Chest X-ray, PA view. Patient: 29 years old, sex M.
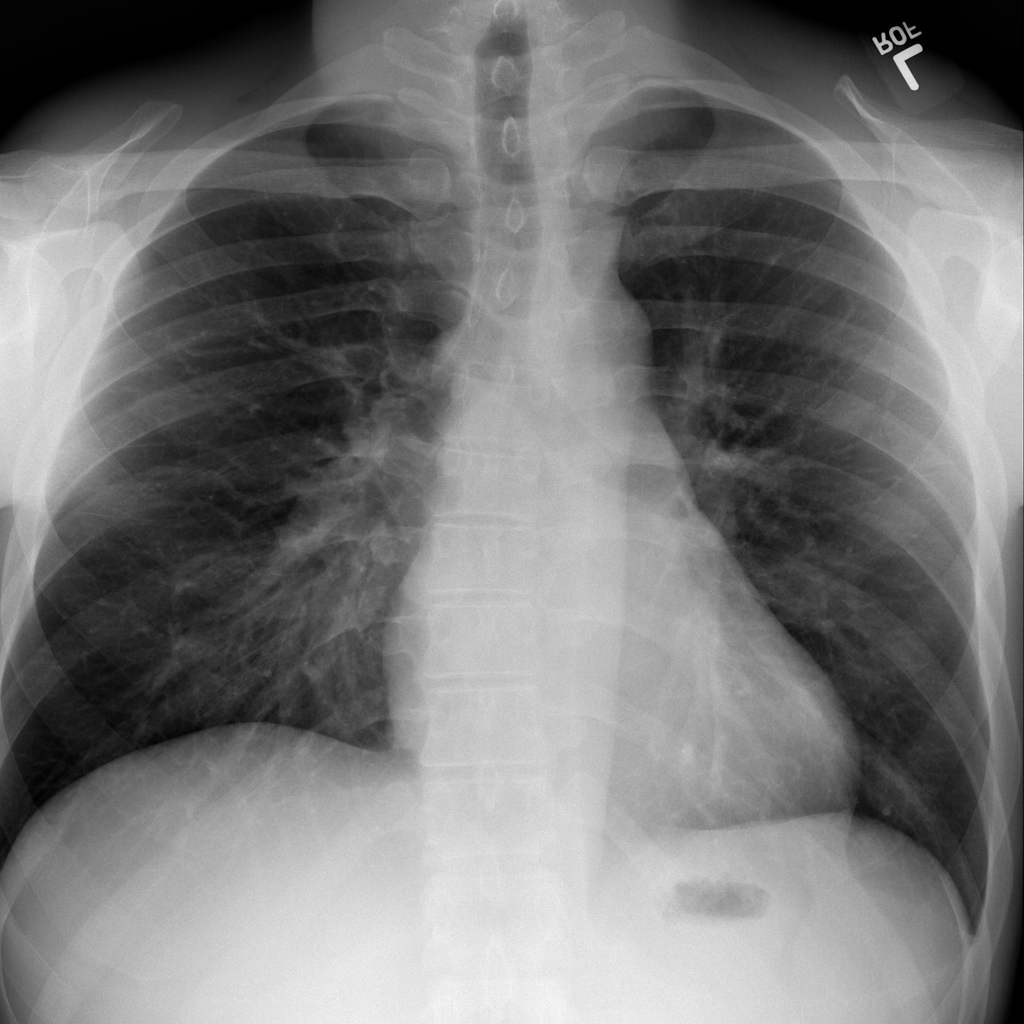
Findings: Infiltration